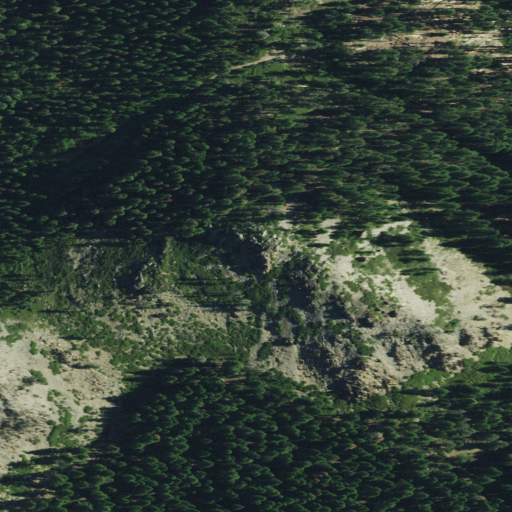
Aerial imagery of mountain in California named Deadwood Peak containing evergreen forest and shrub